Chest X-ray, PA view. Patient: 53 years old, sex F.
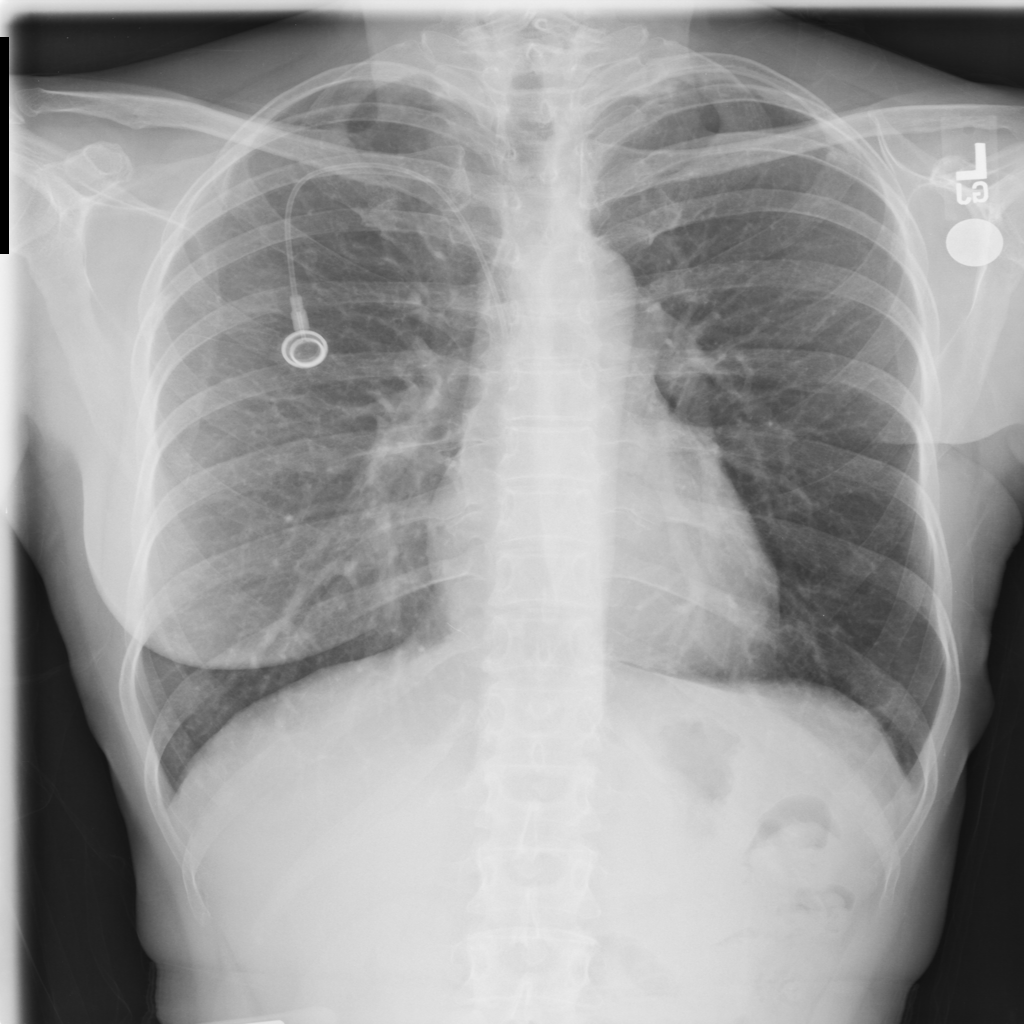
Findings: Nodule, Pleural_Thickening